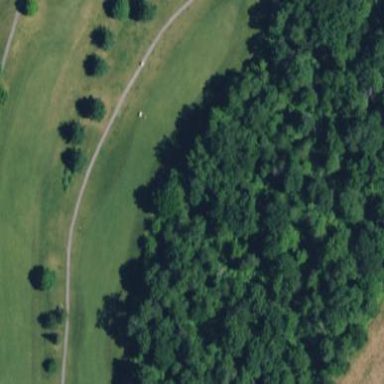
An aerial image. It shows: Grassy area designated as golf fairway.